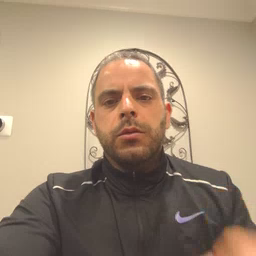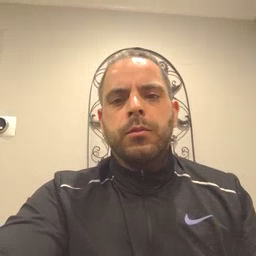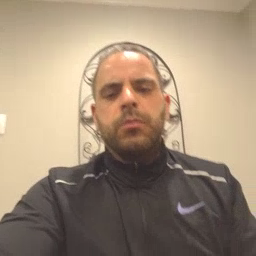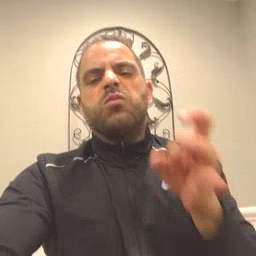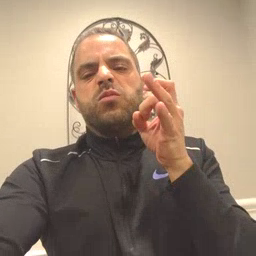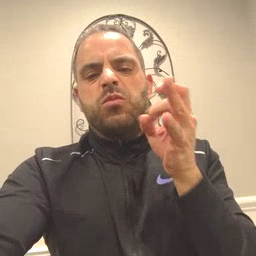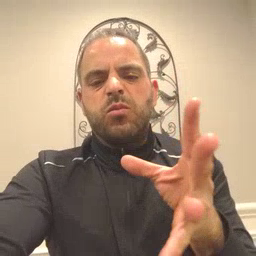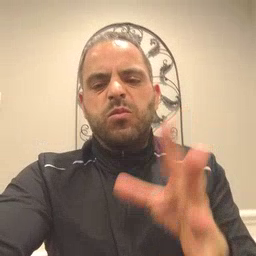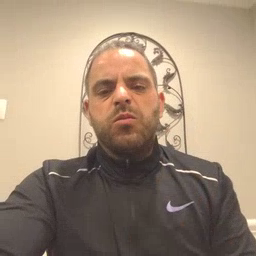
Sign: hate